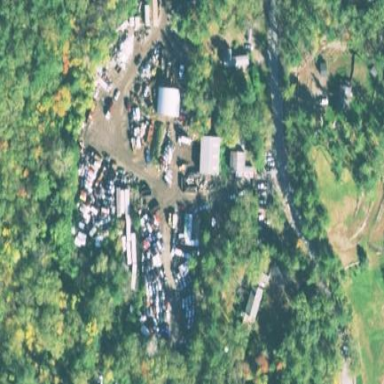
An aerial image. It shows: Scrap yard situated in industrial area.